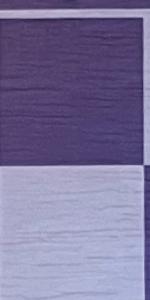
Label: Empty